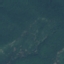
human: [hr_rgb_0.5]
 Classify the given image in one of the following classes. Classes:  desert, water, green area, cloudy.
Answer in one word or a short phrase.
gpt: green area